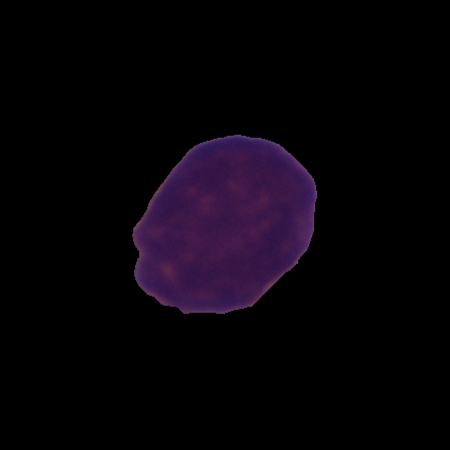
Label: cancer